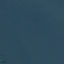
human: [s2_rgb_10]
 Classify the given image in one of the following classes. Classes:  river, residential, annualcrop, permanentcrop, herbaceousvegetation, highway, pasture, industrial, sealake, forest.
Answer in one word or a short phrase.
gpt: SeaLake